Current action and preconditions to check: trajectory_clear

Your task: For each precondition in the list above, predict whether it will hold at this action.

Consider the current scene as observed from the mobile robot's camera, and analyze the predicted future states of all dynamic agents (e.g., people, animals, vehicles, or any moving entities) within the NEXT SECOND.

IMPORTANT: Only answer "very likely" if you are absolutely certain—based on strong, clear evidence—that a dynamic agent will violate the precondition in the predicted future state. Do NOT answer "very likely" for unlikely, ambiguous, or low-probability risks.

Ask yourself for each precondition: Is there a high probability, with clear and convincing evidence, that the predicted future states of any dynamic agent will interfere with the predicted future state of the currently executing action within the NEXT SECOND, causing that precondition to fail?

Assess the risk level based on these predictions. Use "likely" or "very likely" if motions create a clear risk of interference.

Use "neutral" or "improbable" if agents are nearby but their predicted paths are clearly diverging or non-conflicting.

Failure Risk Categories: "very improbable", "improbable", "neutral", "likely", "very likely"

Answer Format: Output ONLY the probability_of_failure value from these categories: "very improbable", "improbable", "neutral", "likely", "very likely"

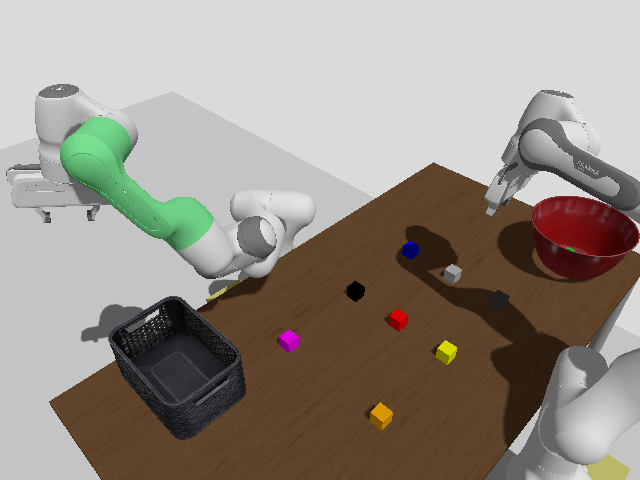

Answer: very improbable